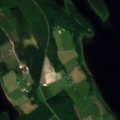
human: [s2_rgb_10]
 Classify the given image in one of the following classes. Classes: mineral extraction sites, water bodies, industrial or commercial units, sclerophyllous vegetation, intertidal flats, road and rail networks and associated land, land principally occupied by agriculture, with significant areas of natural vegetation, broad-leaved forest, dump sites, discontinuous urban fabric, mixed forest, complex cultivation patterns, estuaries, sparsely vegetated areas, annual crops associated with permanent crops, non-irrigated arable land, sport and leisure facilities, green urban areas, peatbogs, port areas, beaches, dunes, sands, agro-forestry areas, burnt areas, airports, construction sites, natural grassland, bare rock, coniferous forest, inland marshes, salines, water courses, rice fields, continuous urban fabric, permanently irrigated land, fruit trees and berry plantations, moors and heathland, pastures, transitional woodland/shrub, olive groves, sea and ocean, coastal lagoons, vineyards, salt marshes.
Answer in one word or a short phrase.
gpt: land principally occupied by agriculture, with significant areas of natural vegetation, coniferous forest, water bodies